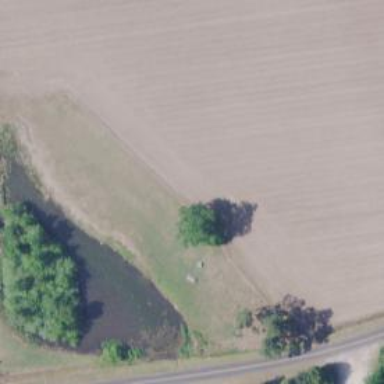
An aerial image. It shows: Peaceful pond surrounded by nature.